Field crop: maize
Growth stage: 2
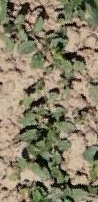
Species: convolvulus